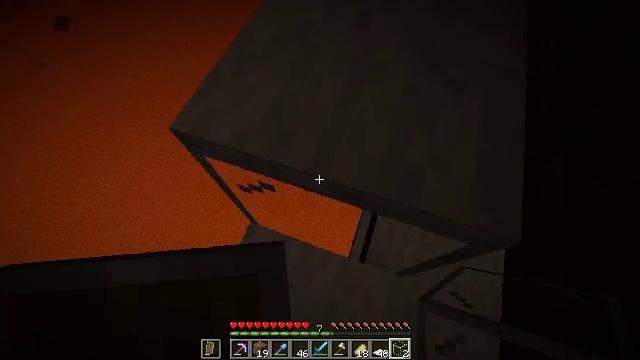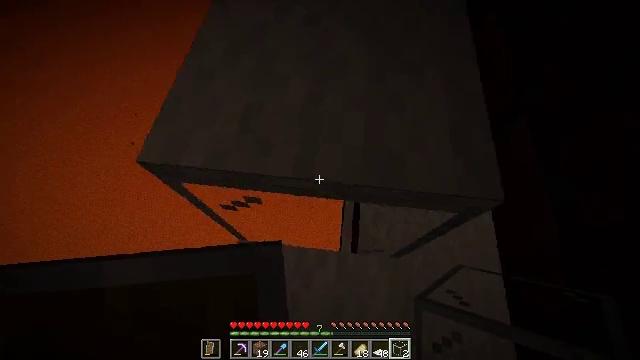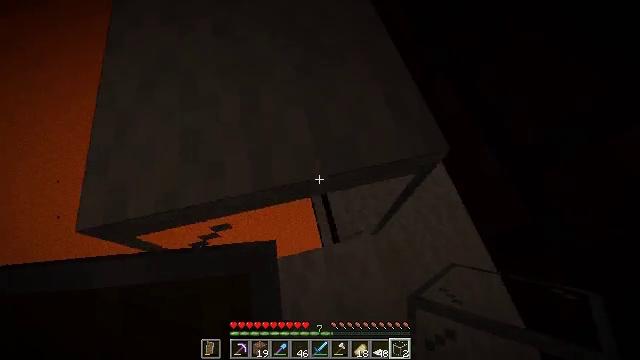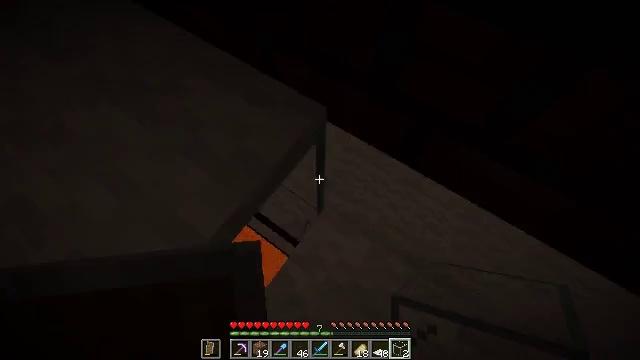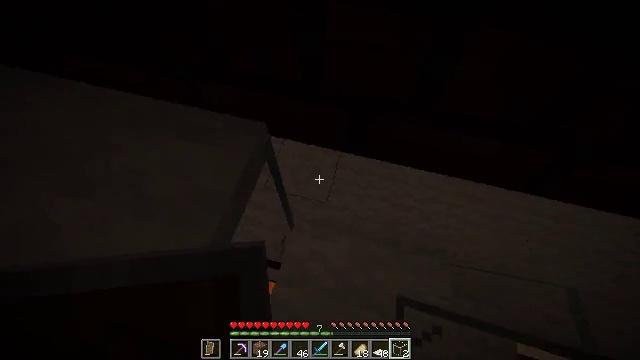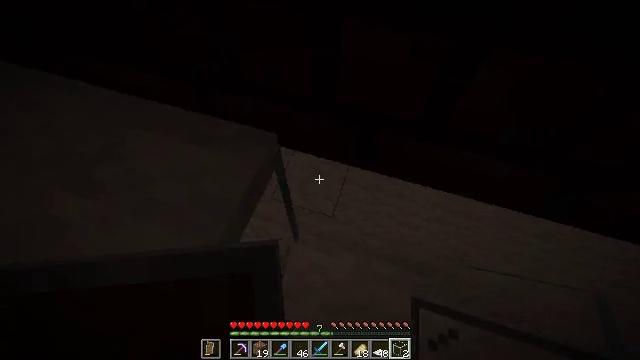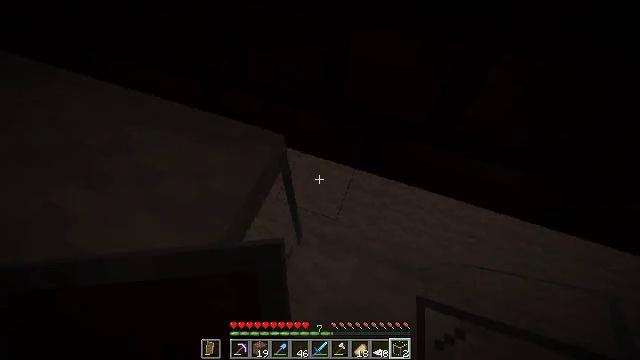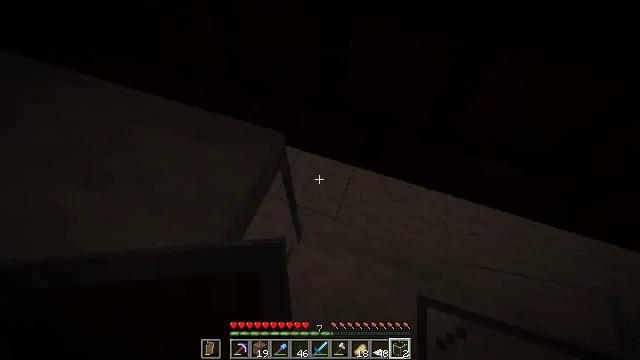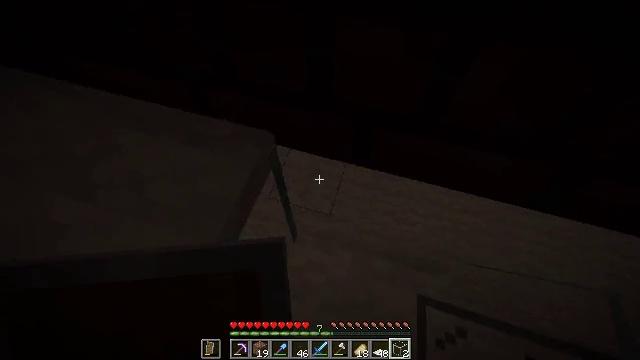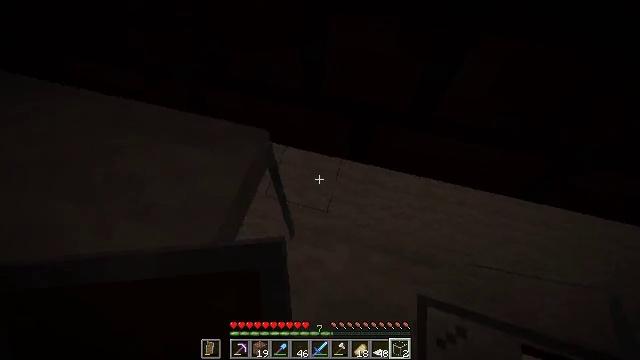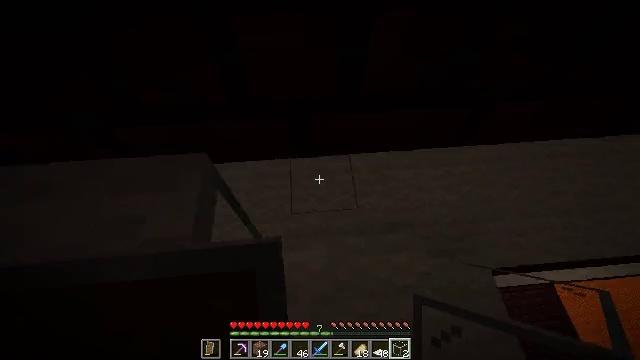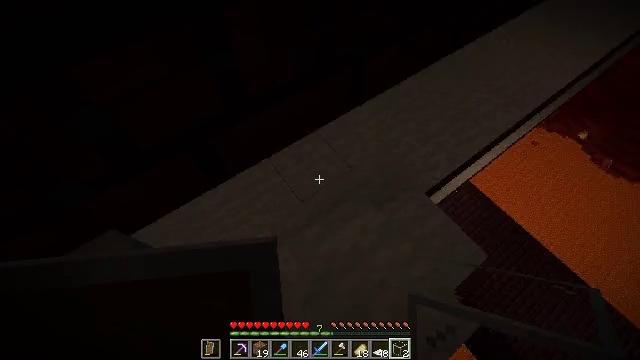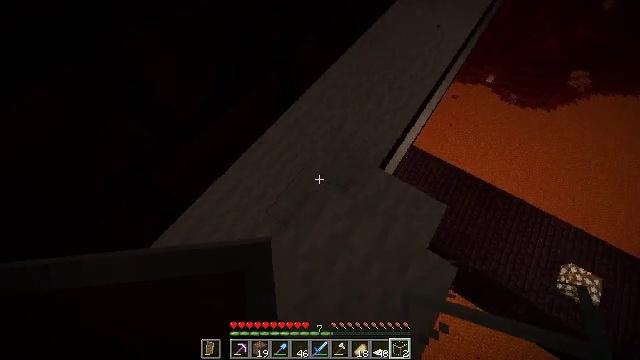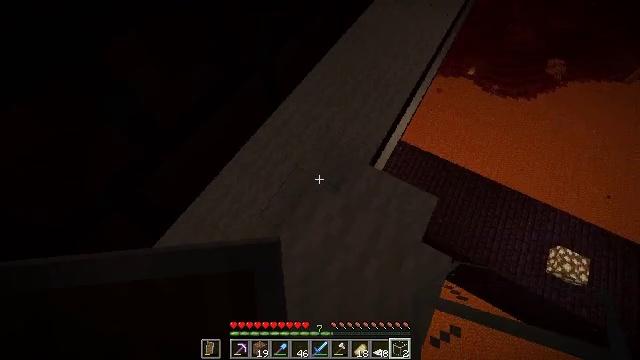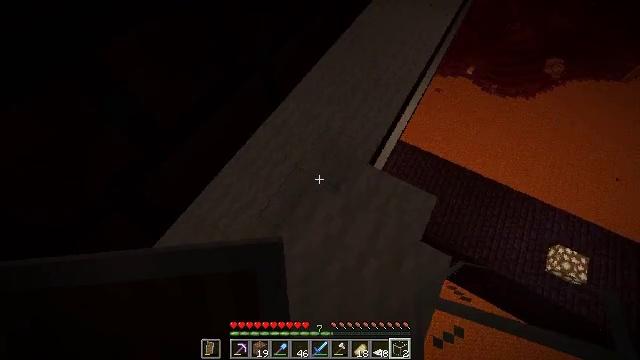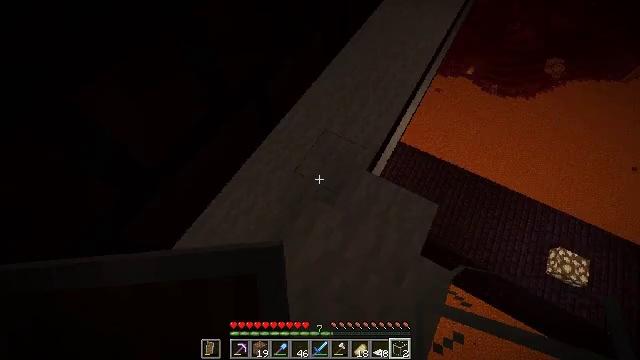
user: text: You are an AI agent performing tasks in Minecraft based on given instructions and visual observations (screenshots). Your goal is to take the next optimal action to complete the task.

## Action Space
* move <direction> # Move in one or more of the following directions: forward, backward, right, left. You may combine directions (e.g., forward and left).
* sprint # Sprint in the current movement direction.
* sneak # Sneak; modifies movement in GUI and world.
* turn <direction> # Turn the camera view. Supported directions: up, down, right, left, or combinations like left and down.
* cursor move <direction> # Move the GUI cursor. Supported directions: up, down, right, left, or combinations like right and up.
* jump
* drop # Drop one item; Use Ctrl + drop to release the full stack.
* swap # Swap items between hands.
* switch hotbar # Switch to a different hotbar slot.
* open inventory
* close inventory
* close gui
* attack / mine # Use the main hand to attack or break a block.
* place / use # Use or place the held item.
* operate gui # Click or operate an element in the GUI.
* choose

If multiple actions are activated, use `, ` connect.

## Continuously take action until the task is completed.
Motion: motion action
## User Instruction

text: Collect the rare wither rose.
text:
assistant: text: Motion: turn right
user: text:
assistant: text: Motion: turn right
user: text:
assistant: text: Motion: turn right
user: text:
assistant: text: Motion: turn right and up
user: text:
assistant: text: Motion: turn left and up
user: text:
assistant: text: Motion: turn left
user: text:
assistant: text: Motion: no_op
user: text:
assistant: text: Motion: turn right
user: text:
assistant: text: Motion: turn right
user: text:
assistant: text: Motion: turn right
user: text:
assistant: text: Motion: turn right
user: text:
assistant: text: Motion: turn right
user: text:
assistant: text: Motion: turn right
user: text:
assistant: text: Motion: no_op
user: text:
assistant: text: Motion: move forward
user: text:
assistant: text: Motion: move forward
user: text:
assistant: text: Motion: move forward
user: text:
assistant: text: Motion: move forward
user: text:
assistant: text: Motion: move forward, turn left
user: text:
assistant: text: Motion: no_op
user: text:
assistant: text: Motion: no_op
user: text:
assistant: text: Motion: no_op
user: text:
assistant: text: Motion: no_op
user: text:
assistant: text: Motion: no_op
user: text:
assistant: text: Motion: no_op
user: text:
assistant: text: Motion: no_op
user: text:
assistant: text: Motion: move forward
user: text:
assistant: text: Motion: move forward
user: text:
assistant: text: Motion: move forward
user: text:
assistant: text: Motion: turn left and up